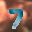
Label: 7